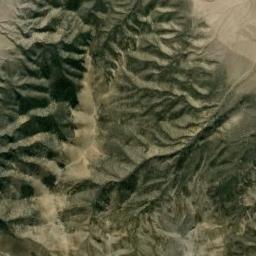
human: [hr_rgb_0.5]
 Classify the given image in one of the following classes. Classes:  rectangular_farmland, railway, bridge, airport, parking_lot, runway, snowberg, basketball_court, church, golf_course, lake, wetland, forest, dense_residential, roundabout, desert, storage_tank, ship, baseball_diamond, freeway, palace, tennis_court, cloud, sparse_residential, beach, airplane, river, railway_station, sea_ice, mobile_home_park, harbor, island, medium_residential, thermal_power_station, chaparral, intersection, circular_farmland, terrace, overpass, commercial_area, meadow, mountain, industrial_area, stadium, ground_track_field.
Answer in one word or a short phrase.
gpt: mountain